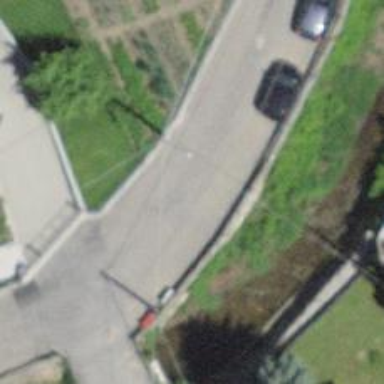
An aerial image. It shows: Unclassified road with asphalt surface and no sidewalk.